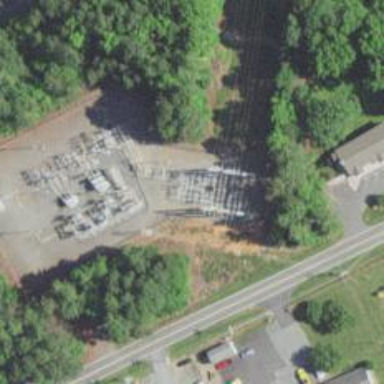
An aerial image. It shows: There is distribution substation enclosed by fence.